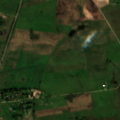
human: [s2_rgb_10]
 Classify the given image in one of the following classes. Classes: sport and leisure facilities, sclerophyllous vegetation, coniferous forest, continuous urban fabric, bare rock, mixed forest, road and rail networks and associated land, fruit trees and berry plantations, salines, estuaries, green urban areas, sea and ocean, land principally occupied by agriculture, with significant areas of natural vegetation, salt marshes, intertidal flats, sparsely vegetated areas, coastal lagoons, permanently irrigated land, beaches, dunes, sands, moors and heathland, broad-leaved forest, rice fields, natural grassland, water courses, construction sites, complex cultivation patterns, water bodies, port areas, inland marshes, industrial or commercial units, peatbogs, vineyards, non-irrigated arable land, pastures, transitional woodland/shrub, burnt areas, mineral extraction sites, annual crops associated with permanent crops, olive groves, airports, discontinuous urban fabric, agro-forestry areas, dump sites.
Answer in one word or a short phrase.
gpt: discontinuous urban fabric, non-irrigated arable land, complex cultivation patterns